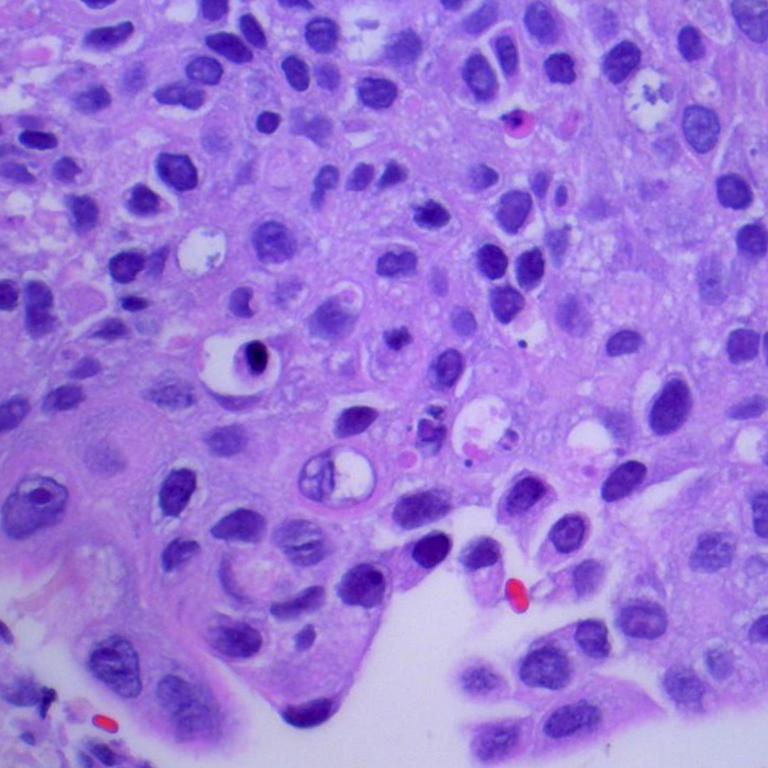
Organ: lung
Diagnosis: squamous carcinomas